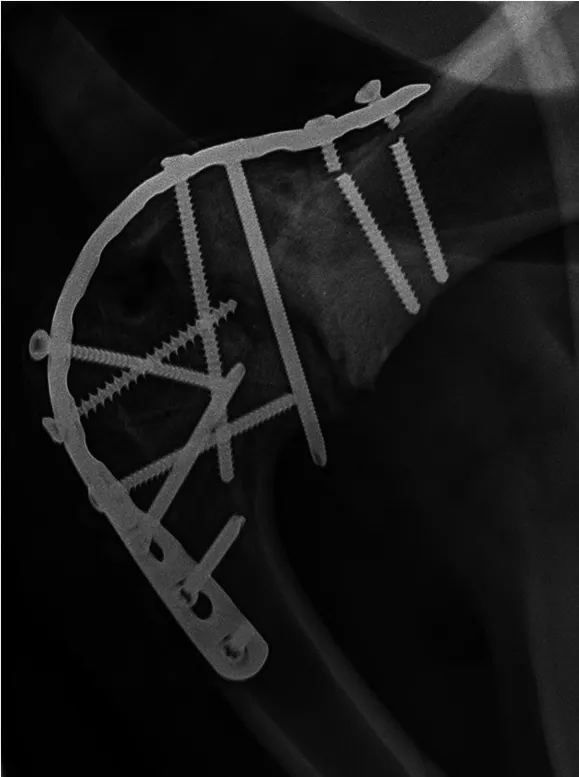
Twelve week recheck right scapulohumeral arthrodesis. The two broken proximal screws are evident. Note the corrected width of the joint space.
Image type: radiology (x_ray)